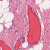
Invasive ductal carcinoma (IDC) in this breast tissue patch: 0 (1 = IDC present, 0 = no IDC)